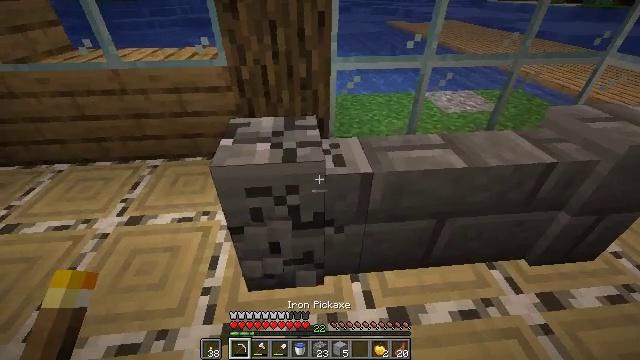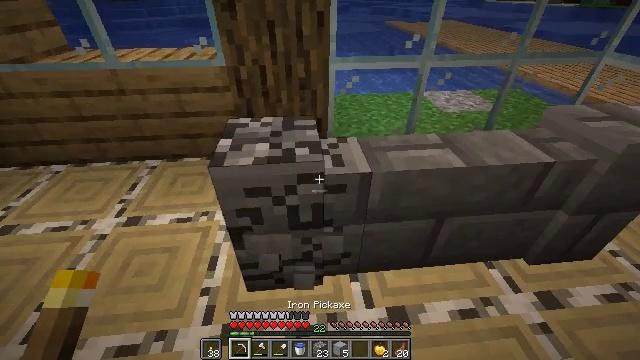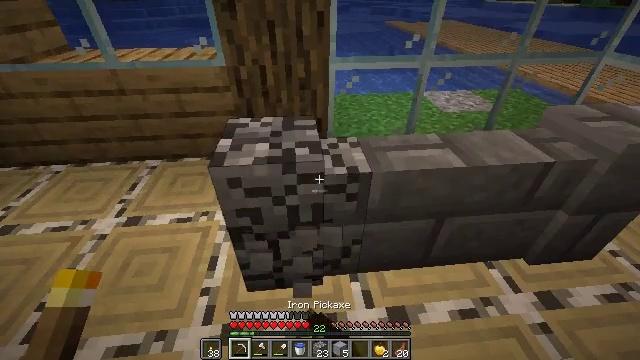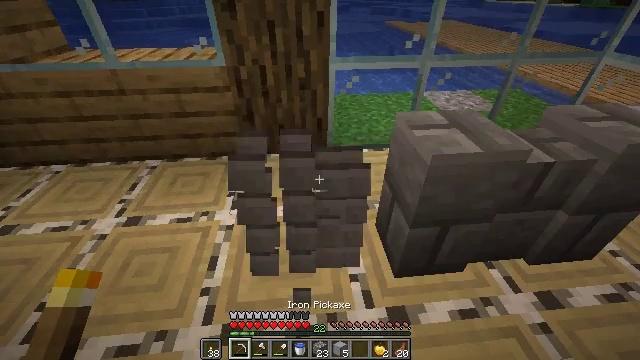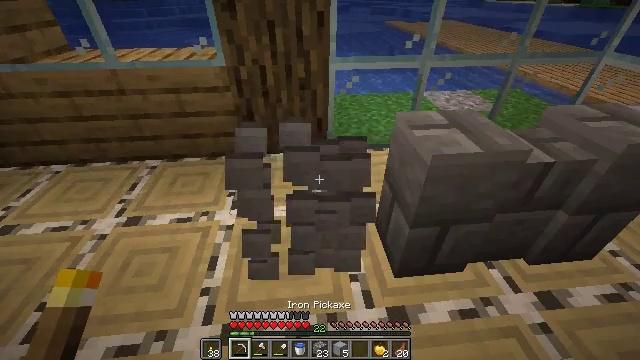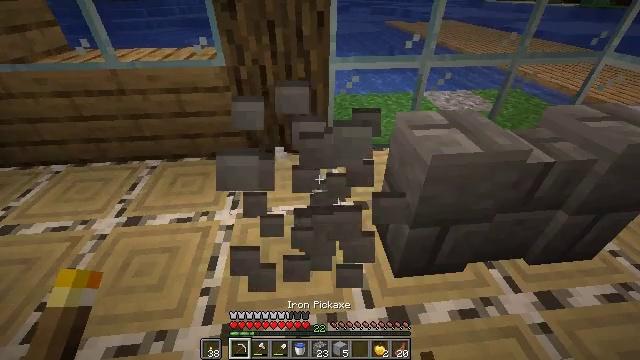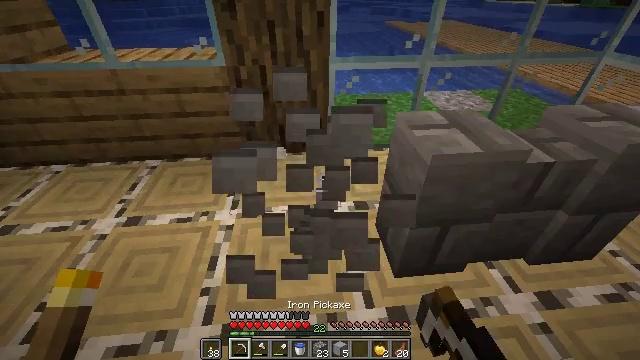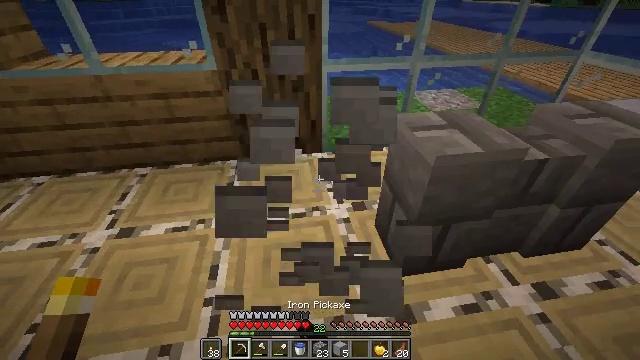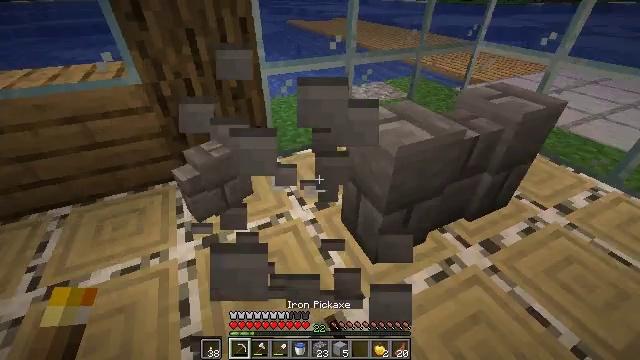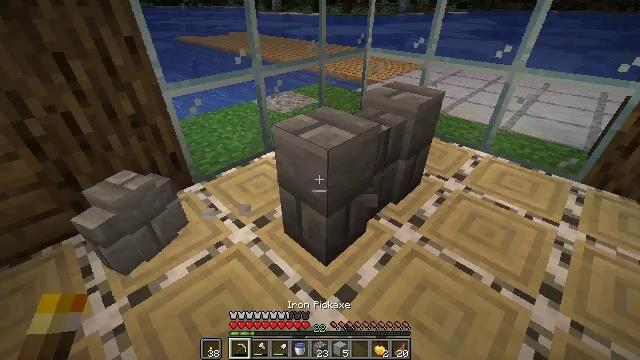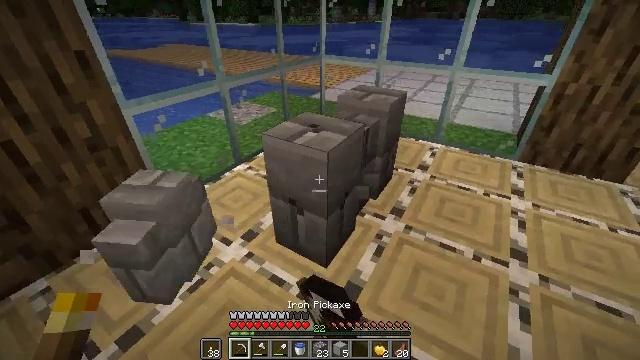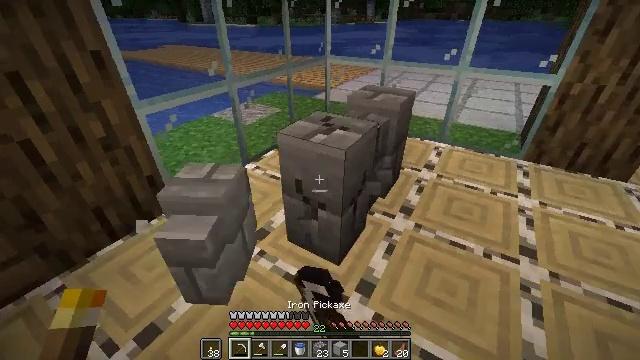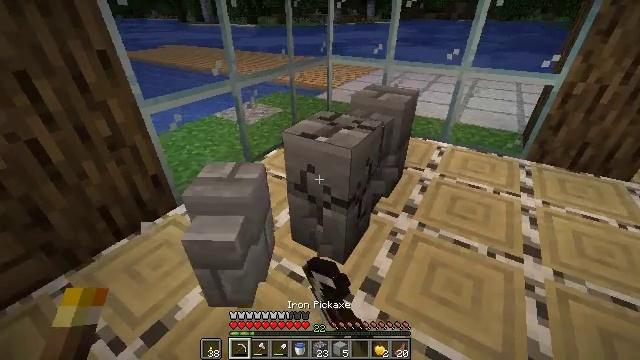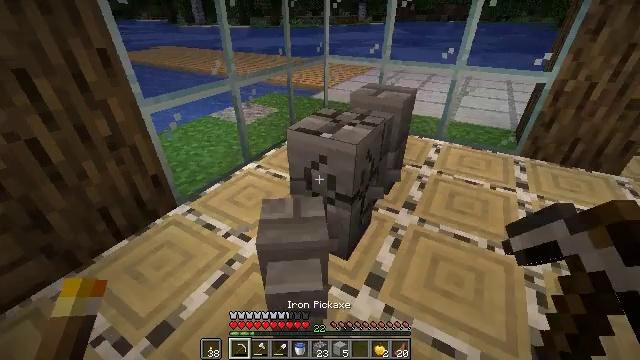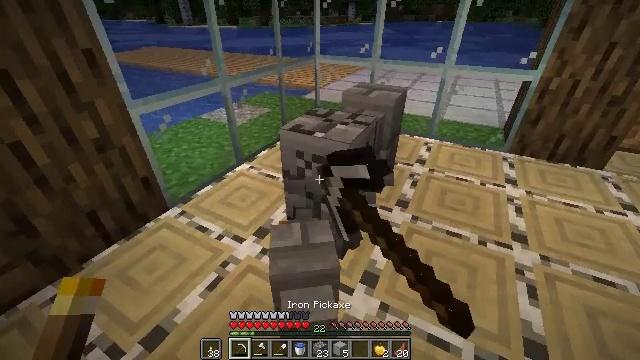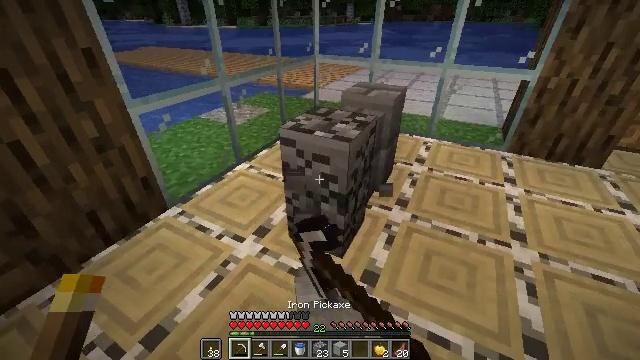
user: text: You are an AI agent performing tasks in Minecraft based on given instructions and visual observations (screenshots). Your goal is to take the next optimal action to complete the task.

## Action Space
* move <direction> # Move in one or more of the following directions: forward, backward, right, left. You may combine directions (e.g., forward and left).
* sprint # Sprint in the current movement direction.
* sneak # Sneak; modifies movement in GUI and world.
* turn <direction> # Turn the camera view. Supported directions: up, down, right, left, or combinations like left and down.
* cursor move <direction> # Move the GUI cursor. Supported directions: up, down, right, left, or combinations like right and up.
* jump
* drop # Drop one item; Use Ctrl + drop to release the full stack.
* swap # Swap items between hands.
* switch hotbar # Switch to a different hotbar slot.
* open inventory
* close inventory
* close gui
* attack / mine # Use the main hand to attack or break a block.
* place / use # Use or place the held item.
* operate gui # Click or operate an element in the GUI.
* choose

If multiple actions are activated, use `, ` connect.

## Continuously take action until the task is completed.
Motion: motion action
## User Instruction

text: Break the stone brick wall to recycle it.
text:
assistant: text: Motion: attack / mine
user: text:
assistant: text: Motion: attack / mine
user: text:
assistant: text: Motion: attack / mine
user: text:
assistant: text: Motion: attack / mine
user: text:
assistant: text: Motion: attack / mine
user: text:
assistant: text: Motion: attack / mine
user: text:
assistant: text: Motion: move left, turn right, attack / mine
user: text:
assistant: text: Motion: move left, turn right, attack / mine
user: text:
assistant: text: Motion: move left, turn right and up, attack / mine
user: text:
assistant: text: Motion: move left, turn right and up, attack / mine
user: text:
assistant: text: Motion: attack / mine
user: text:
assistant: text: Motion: attack / mine
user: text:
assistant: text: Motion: turn right, attack / mine
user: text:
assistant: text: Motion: turn right, attack / mine
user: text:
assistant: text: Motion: attack / mine
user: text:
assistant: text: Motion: turn right, attack / mine
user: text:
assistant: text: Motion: turn right and up, attack / mine
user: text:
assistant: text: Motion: turn right, attack / mine
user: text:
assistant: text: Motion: attack / mine
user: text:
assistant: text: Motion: turn up, attack / mine
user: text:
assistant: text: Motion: turn up, attack / mine
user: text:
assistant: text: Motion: attack / mine